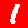
Digit: 1